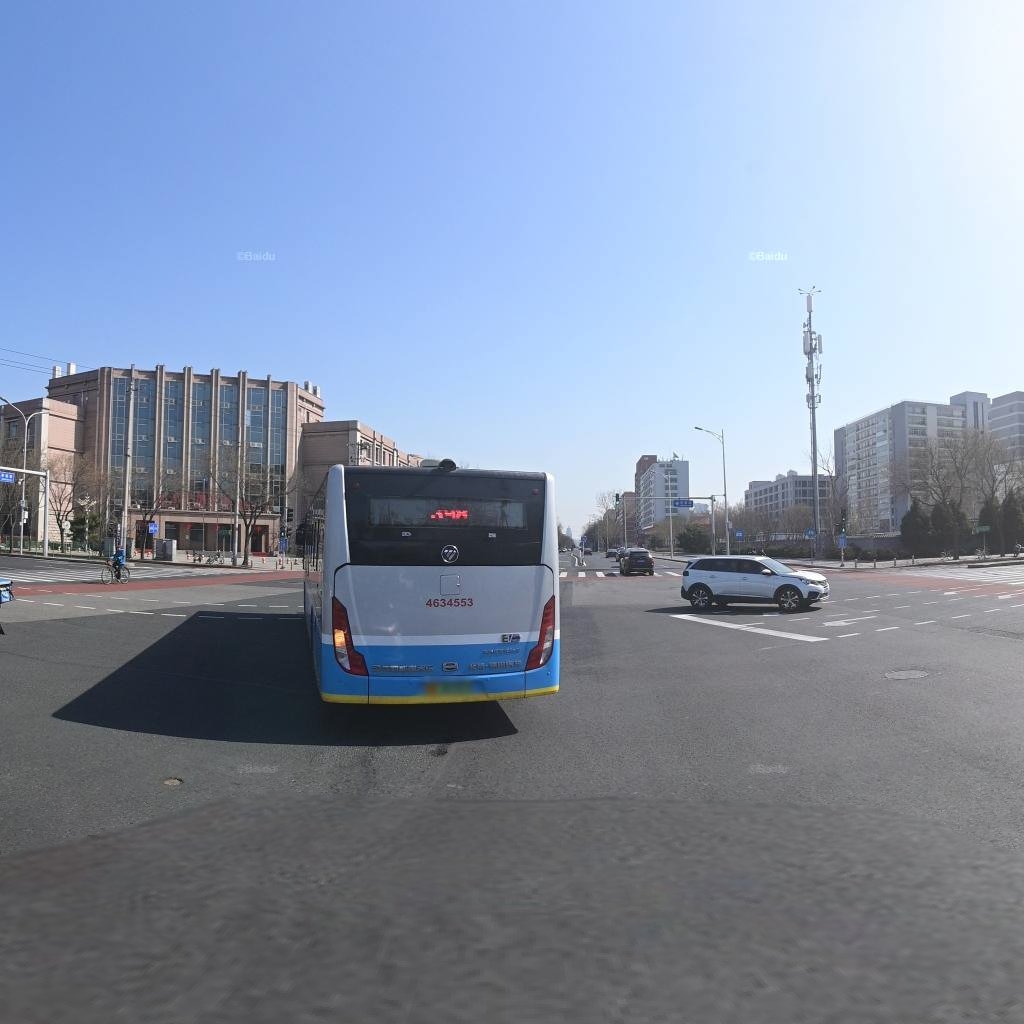
Region: Haidian
Road damage annotations: transverse patch, pothole, manhole cover